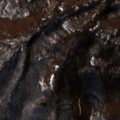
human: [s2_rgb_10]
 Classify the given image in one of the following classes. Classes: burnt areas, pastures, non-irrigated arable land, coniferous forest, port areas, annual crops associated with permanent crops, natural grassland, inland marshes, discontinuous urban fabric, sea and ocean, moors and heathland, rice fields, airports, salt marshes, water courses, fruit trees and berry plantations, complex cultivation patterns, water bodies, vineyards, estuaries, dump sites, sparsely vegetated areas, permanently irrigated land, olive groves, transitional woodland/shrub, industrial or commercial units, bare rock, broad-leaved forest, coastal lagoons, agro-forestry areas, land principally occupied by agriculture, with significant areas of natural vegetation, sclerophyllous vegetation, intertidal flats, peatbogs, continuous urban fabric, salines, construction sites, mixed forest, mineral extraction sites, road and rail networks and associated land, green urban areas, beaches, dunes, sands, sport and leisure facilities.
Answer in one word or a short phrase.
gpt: land principally occupied by agriculture, with significant areas of natural vegetation, broad-leaved forest